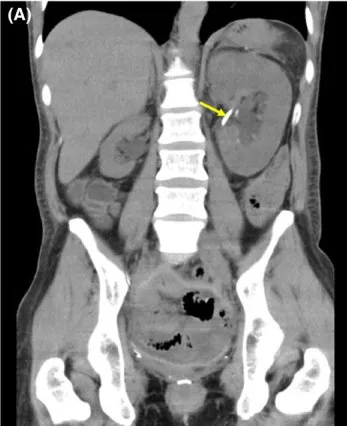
Plain computed tomography on the initial consultation. Bilateral mild hydronephrosis, right renal atrophy.
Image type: radiology (ct)